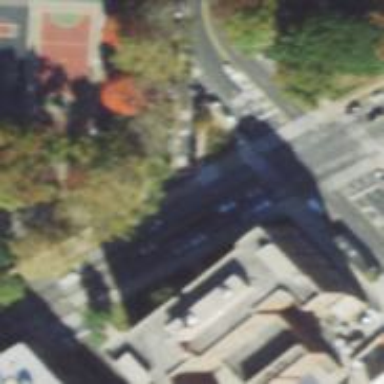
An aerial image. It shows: Footway that serves as traffic island.